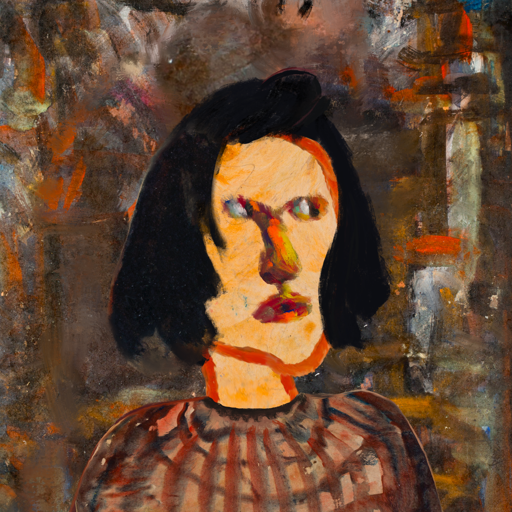
Background: GypsyQueen, Head And Neck Side: Experience, Face Side: An_Impression, Bust: Orphan, Hair Side: Mosgoul, Head Accessory: Blank, Second Necklace: Blank, Necklace: Blank, Baby: Blank